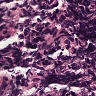
Metastatic tissue present: no